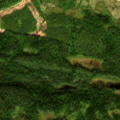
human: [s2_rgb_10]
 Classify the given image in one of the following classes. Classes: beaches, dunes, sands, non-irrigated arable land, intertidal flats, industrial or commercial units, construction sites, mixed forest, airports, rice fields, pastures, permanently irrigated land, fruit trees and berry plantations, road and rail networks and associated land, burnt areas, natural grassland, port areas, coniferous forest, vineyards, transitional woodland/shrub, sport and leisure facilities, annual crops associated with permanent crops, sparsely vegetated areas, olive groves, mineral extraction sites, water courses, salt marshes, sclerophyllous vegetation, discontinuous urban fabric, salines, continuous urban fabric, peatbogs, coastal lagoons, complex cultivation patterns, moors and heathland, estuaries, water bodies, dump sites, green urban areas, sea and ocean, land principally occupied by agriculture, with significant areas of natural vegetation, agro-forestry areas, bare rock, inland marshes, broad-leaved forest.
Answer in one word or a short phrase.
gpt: coniferous forest, transitional woodland/shrub